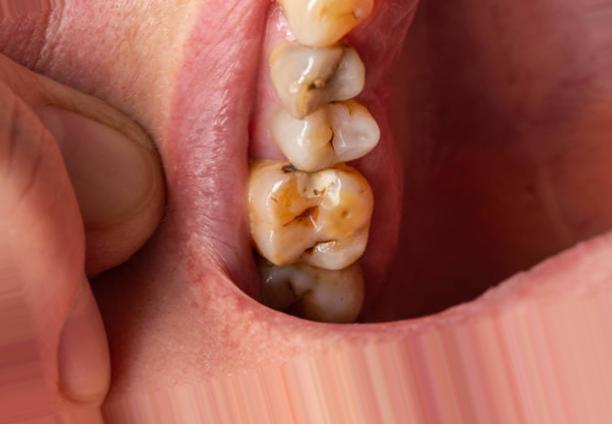
Condition: Caries